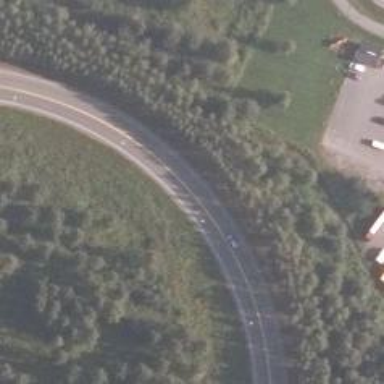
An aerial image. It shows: Trunk link road with asphalt surface.